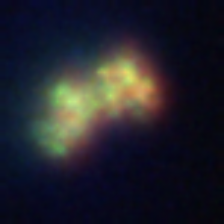
Taxon: Unknown_detritus
Group: Unknown